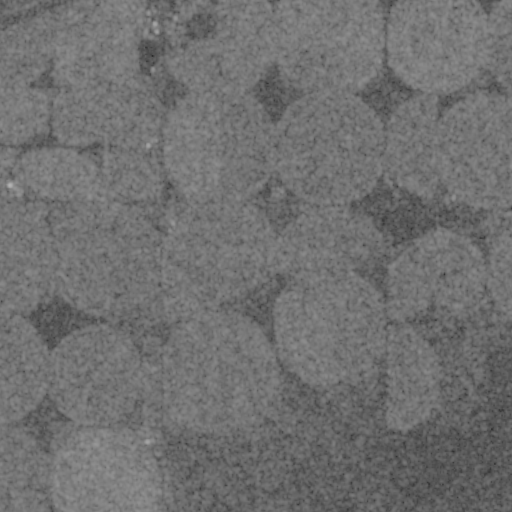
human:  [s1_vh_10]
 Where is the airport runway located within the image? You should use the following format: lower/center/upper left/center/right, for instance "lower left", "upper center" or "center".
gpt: The airport runway is located in the upper left of the image.
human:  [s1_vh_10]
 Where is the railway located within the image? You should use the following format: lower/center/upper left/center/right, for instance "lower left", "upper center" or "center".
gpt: The railway is located in the upper left of the image.
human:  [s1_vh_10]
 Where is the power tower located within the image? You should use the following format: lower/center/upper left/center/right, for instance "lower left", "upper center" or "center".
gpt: There is no power tower in the image.

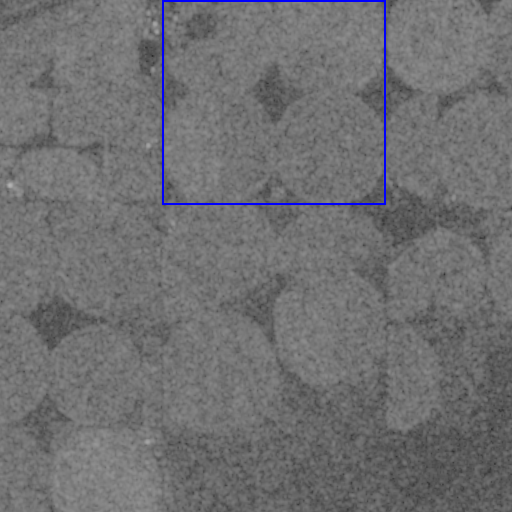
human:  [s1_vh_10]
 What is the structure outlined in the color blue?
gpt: The structure outlined in blue is a crop field.
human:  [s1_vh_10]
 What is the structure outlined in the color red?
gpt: There is no red outline.